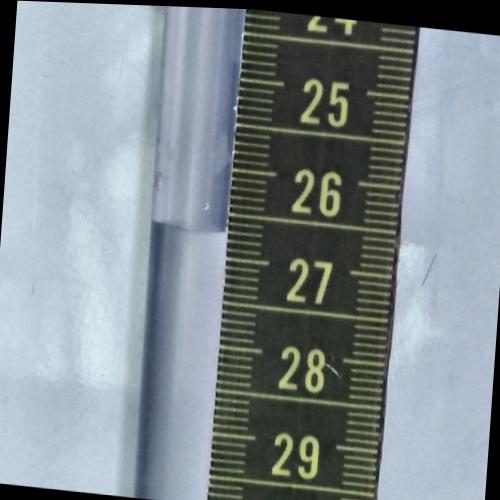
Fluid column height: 26.7 cm